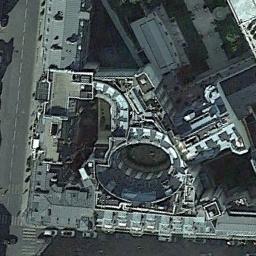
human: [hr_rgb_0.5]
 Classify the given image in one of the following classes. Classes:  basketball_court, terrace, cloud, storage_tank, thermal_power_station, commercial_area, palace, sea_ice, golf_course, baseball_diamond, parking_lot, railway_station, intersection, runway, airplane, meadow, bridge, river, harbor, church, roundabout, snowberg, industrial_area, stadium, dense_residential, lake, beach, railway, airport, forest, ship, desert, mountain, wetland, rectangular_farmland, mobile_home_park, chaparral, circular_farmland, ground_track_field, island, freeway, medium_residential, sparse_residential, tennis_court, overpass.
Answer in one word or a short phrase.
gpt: commercial_area